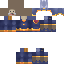
A male human skin with medium skin, wearing brown long hair dressed in a blue hoodie and brown pants, featuring a closed mouth.